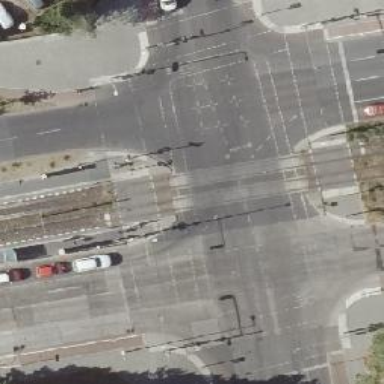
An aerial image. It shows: Tram level crossing on the railway.